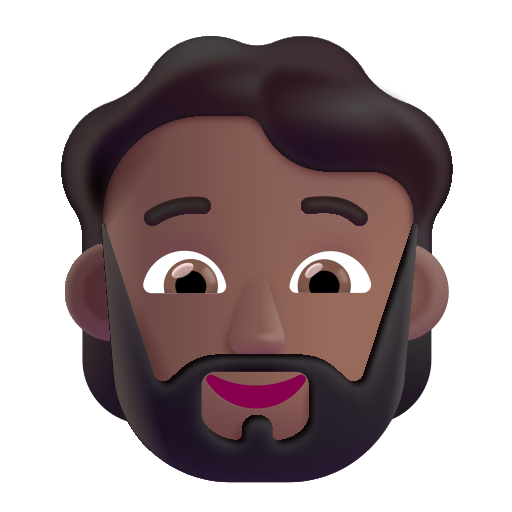
person beard color  dark